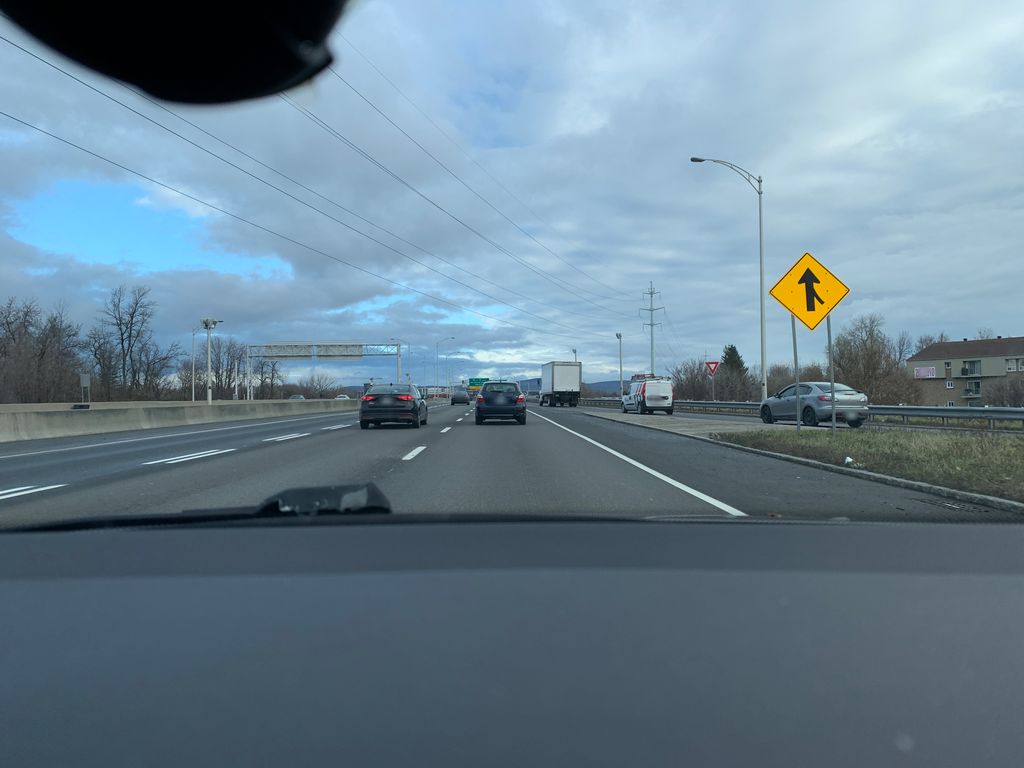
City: quebec_city